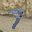
Label: 7